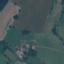
Land use / land cover: Pasture